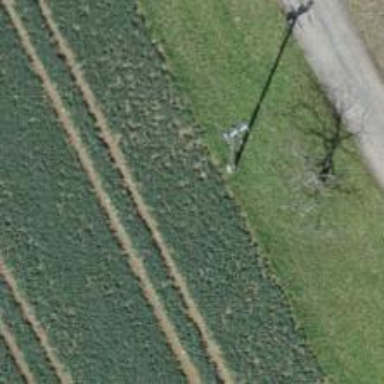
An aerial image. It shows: Power pole.